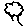
Label: tree